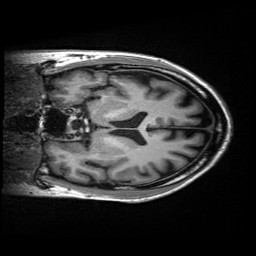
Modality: T1w
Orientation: coronal
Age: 63
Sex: male
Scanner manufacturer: siemens
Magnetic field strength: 3 T
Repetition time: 2.2 s
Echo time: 0.00245 s